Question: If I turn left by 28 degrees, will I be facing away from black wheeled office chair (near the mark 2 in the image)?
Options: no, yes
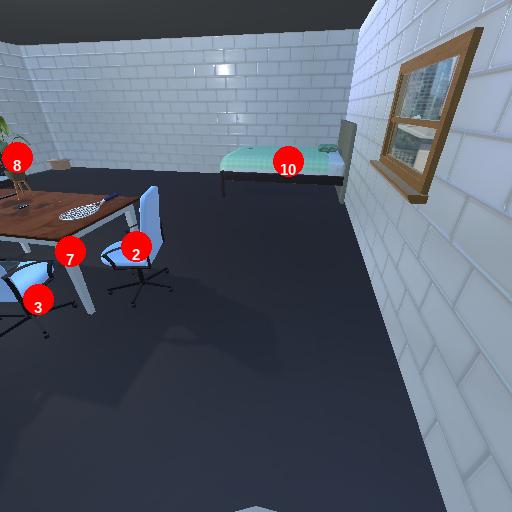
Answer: no